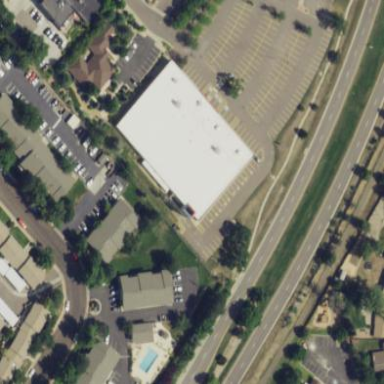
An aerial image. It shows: Building housing bowling alley.